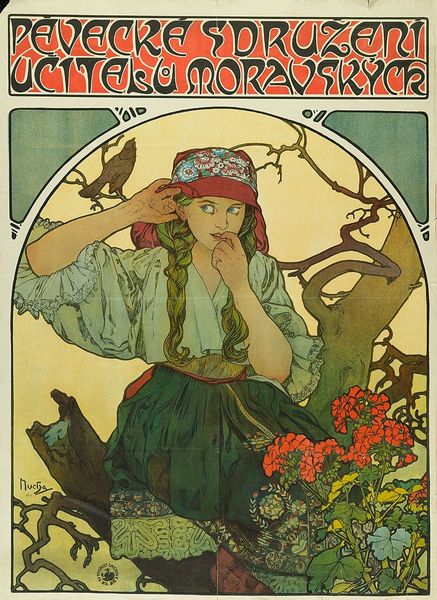
Titel: Pevecké sdružení ucitelu moravských
Künstler: Alfons Mucha
Standort: Hamburg
Institution: Museum für Kunst und Gewerbe Hamburg
Schlagwörter: baum, vogel, blumen, frau, gesten, ast, baumstamm, strauch, figur, kopfbedeckung, jugendstil, kopftuch, druckgraphik, lithographie, druckgrafik, lithografie, politik, plakat, tracht, art nouveau, plakate, stile liberty, volkstracht, zeitgeschehen, reproduktionen, druckerzeugnisse, bildwerke, soziales, stile floreale, angewandte und bildende kunst, hessische systematik, bäume, sträucher, blüte, vögel, mädchen, armhaltungen, wirtschaftswerbung, farblithografie, imageplakate, imageposter